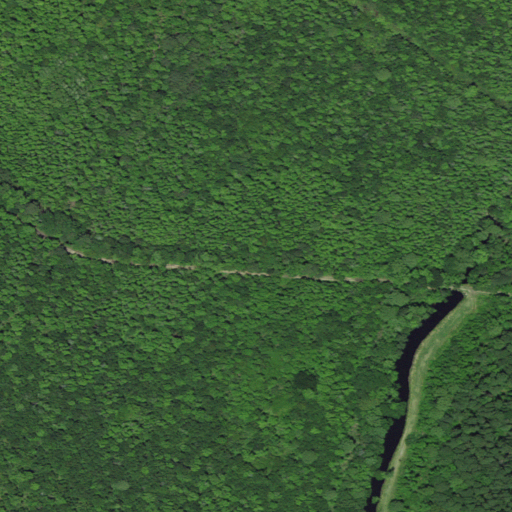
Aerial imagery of cape in North Carolina named Bush Island containing only woody wetlands